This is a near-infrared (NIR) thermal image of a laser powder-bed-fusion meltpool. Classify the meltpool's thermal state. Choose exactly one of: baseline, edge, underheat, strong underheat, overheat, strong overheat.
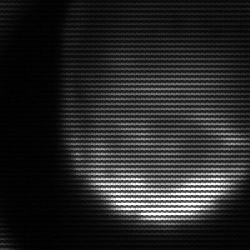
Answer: edge